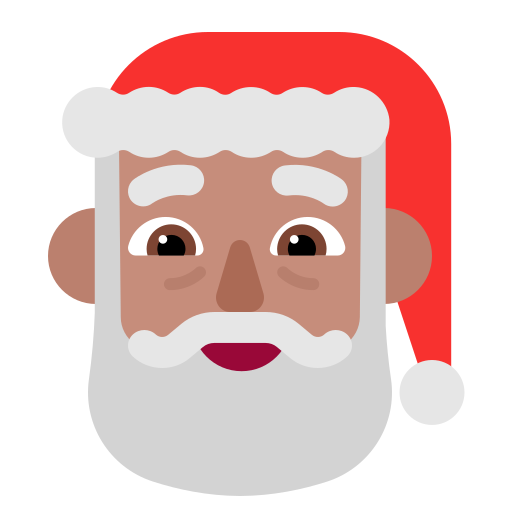
santa claus flat